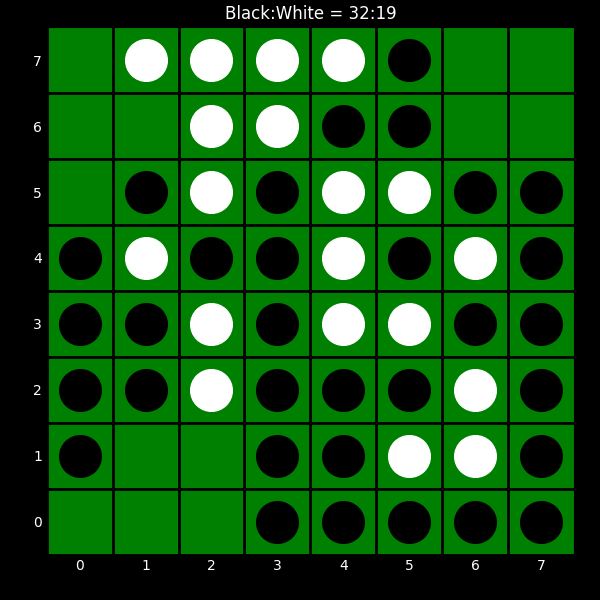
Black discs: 32
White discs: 19